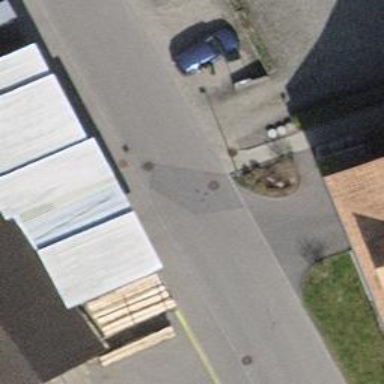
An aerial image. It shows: Kerb barrier.